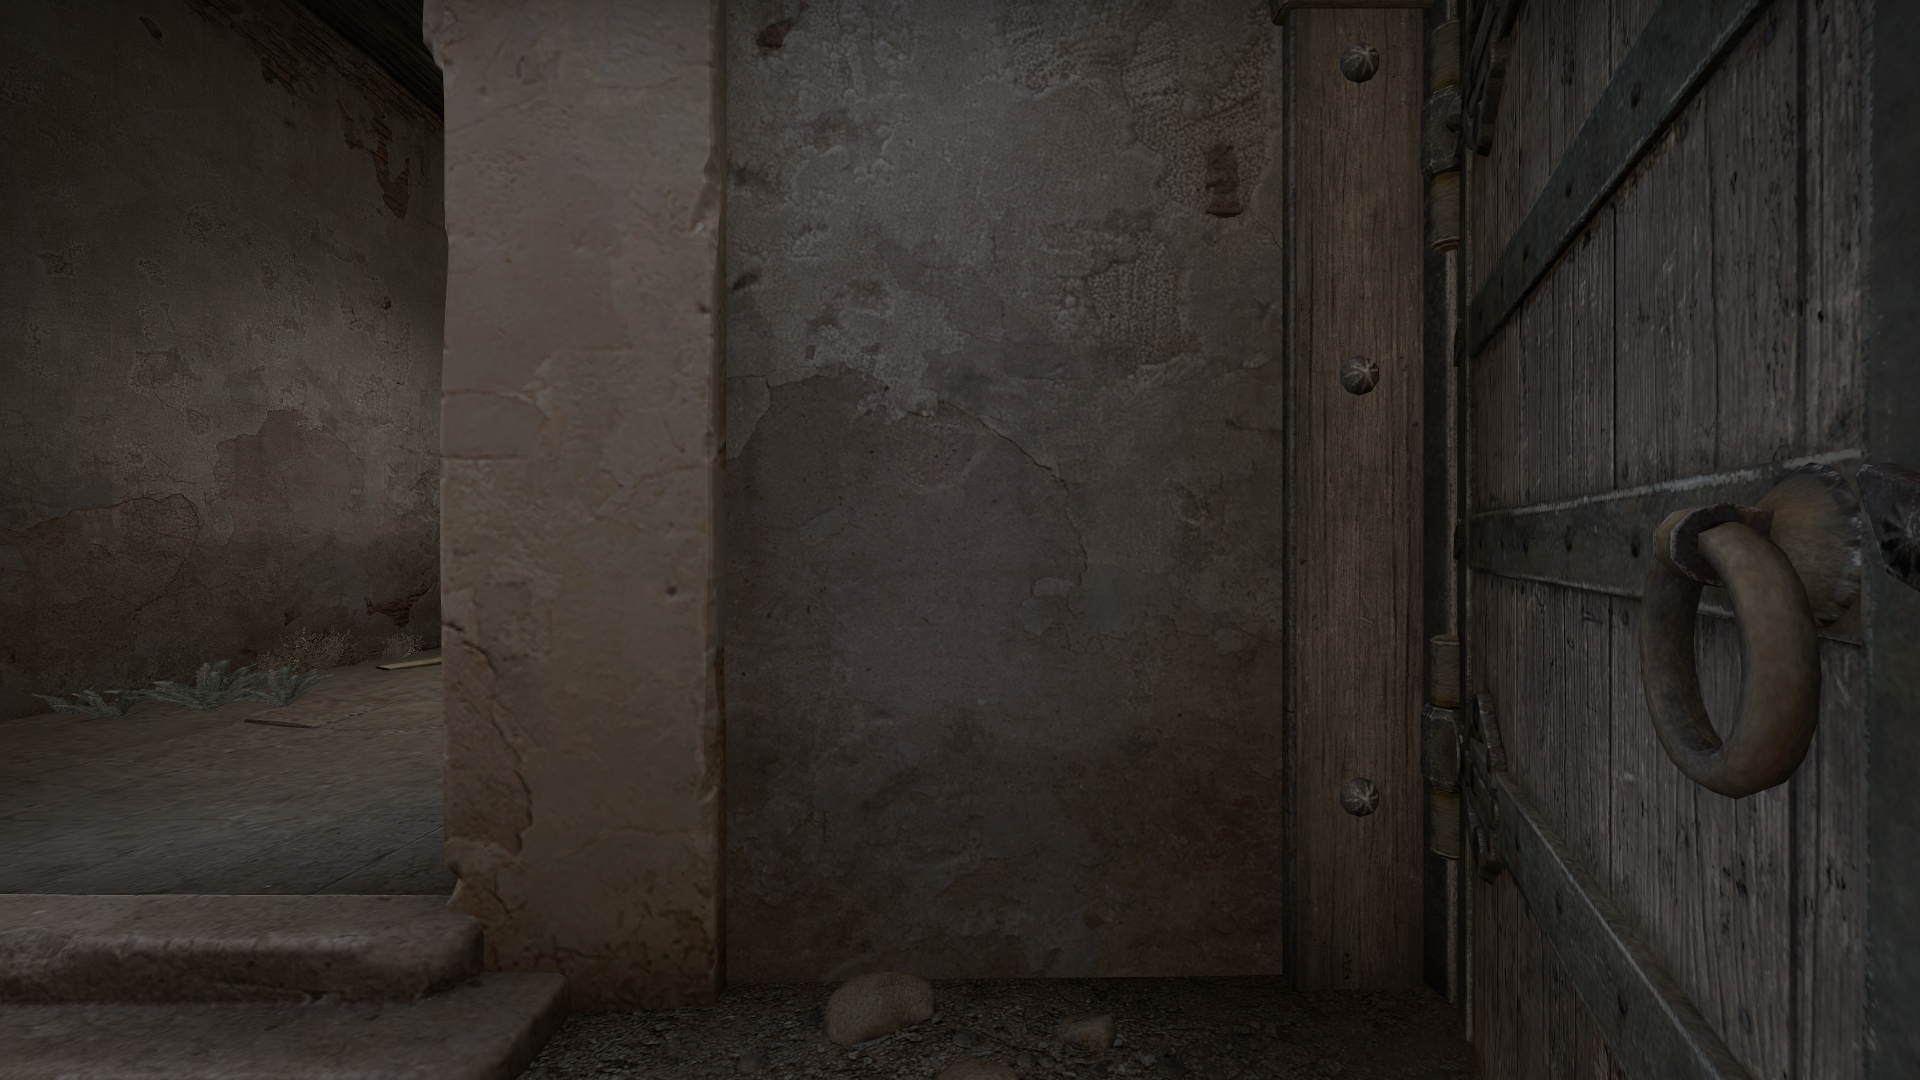
Map: de_dust2